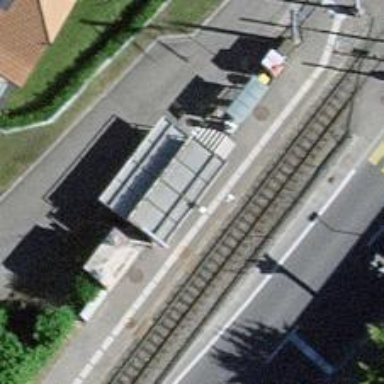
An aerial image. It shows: Halt on the railway.